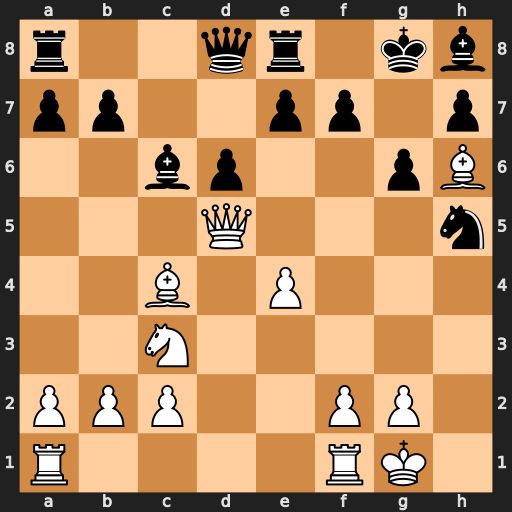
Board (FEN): r2qr1kb/pp2pp1p/2bp2pB/3Q3n/2B1P3/2N5/PPP2PP1/R4RK1
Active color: w
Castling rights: -
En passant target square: -
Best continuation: Qxf7#